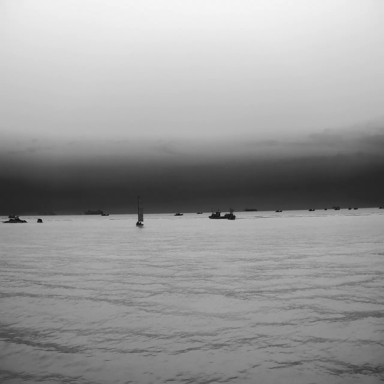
There are 14 objects shown in the infrared image, including 12 bulk_carriers, a sailboat, and a fishing_boat.